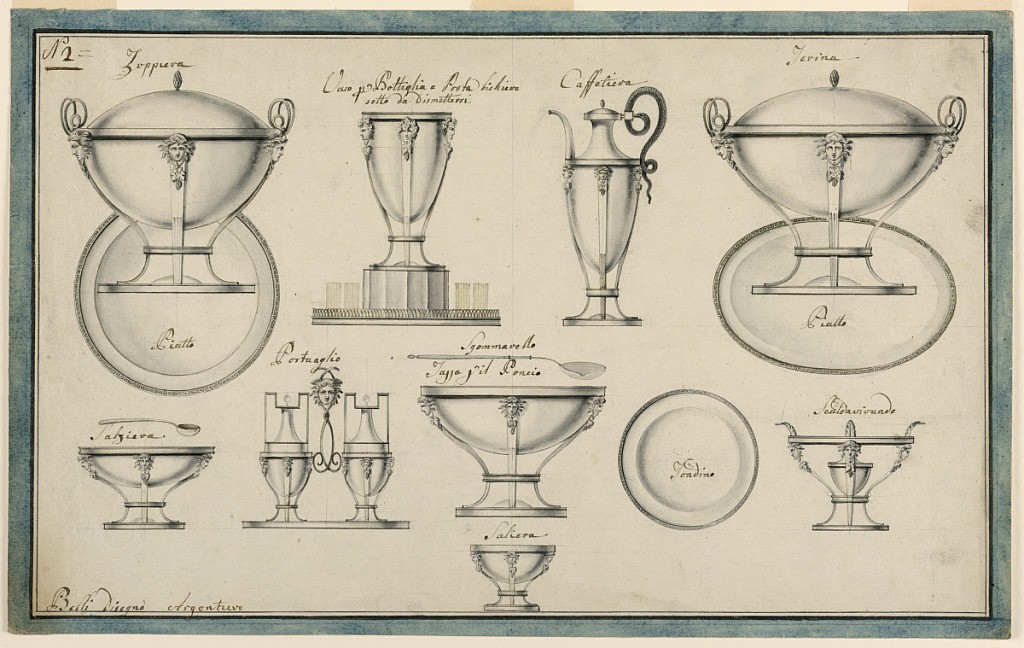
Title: Designs for Silver Serving Pieces
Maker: Pietro Belli, Italian, 1780–1828
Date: early 19th century
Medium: Pen and gray ink, brush and gray wash, graphite, ruled borders in pen and black ink on white laid paper
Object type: Drawing
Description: Horizontal rectangle. Designs for silver serving pieces decorated with female masks from which a bunch of grapes and leaves are suspended. Medusa masks, serpents, and mouldings form the primary decorative motifs. Identifying captions accompany each illustration. In the top row, from left to right: a soup bowl and its plate, the inscription "Zappiera" above and "Piatto" below; a tray with a bottle cooler and four glasses, the inscription "Vaso p[er] Bottigha e Porta bichiere / sotto da Dismetere" above; a coffee pot shown in profile, the handle formed by a snake, the inscription "Caffeteria" above; an ovoidal soup bowl with ovoidal plate, the inscription "Terina" above and "Piatto" below. Center row, from left to right: a salt bowl with the spoon shown over it, the inscription "Salziera" above; an oil cruet with two bottles, the inscription "Portaglio" above; a round tureen with spoon above, the inscription "Sgommvaello [?] / Tazza zil Poncio" surrounding the spoon; a plate, the inscription "Tondino" at center; a plate warmer, the inscription "Scaldavivande" above. At bottom center, a salt bowl, the inscription "Salziera" above.